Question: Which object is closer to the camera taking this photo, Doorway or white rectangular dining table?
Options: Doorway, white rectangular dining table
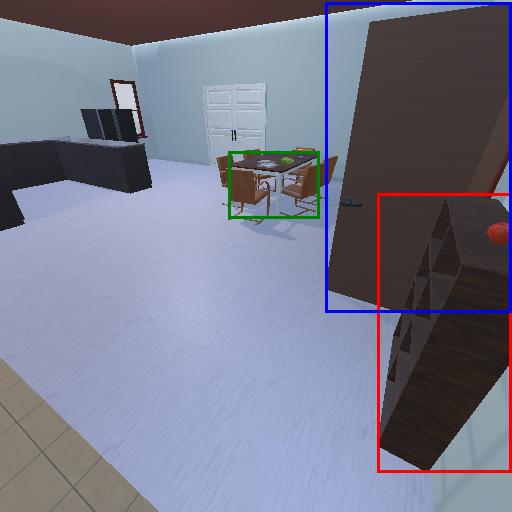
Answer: Doorway